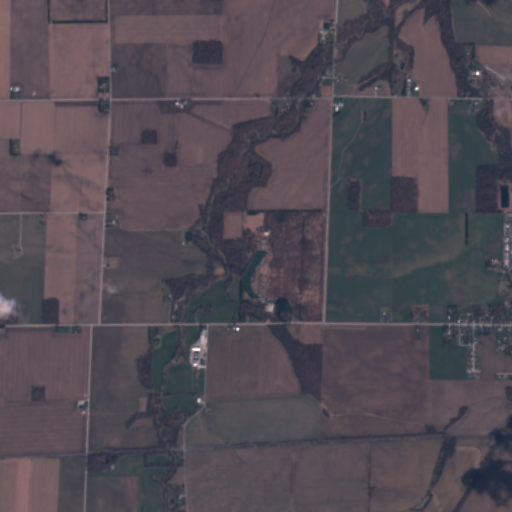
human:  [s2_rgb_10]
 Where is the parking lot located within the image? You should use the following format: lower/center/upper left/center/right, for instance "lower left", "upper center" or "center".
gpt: The parking lot is located in the center of the image.
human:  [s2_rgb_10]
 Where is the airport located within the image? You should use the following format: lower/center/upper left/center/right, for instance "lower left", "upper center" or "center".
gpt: There is no airport in the image.